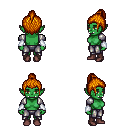
a pixel art fantasy rpg character, female body template, orc, green skin, steel arm armor, metal pants, dark blonde short topknot hairstyle, white cloth bracers, maroon shoes, four views (front, back, left, right), 2x2 character sprite sheet, small pixel art, hard edges, no anti-aliasing